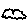
Label: cloud